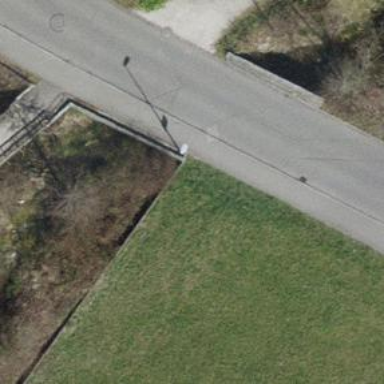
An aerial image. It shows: Sidewalk bridge over footway.